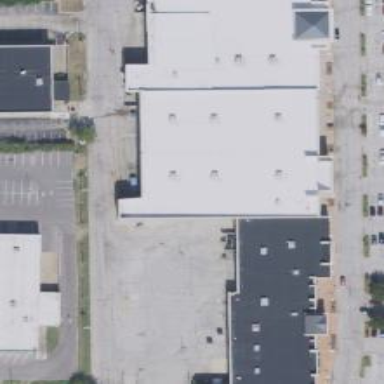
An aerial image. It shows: Commercial building.